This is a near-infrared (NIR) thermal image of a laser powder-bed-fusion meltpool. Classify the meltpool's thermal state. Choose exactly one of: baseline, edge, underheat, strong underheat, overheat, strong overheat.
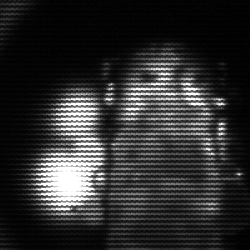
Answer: strong underheat